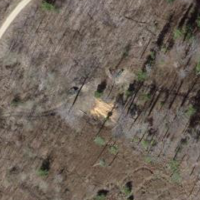
EUNIS habitat code: 41
Species observed at this site:
Tussilago farfara